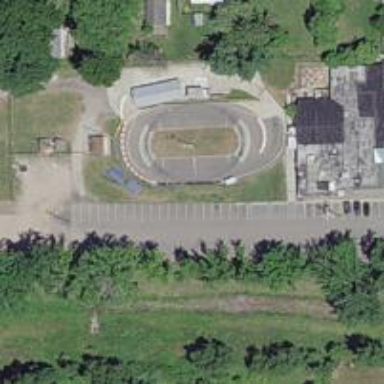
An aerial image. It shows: Karting raceway road for racing enthusiasts.